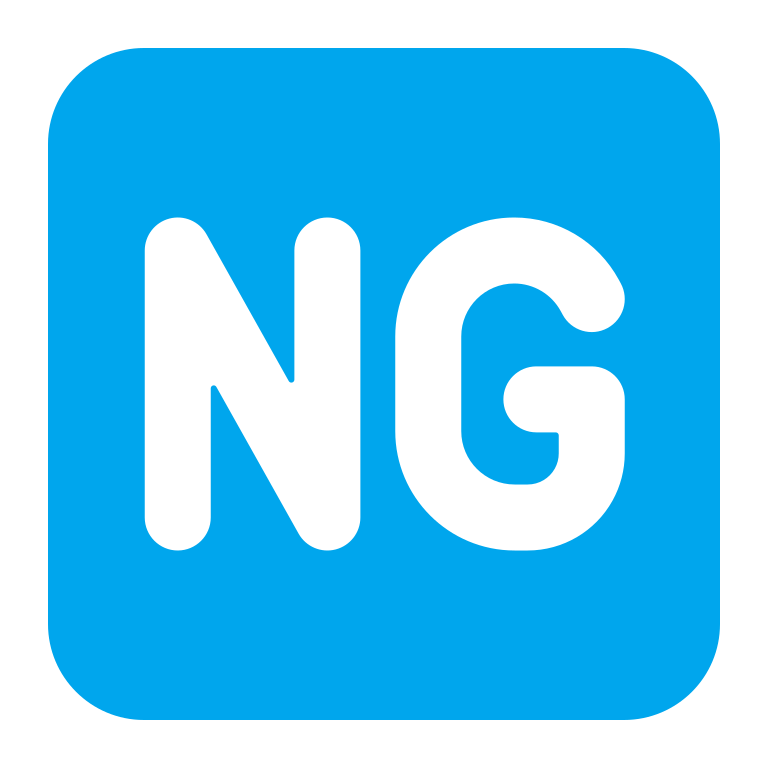
ng button flat